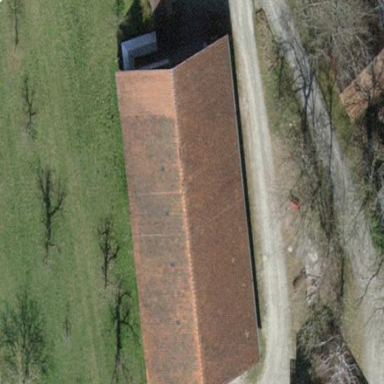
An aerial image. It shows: Farm auxiliary building with gabled roof.